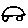
Label: car